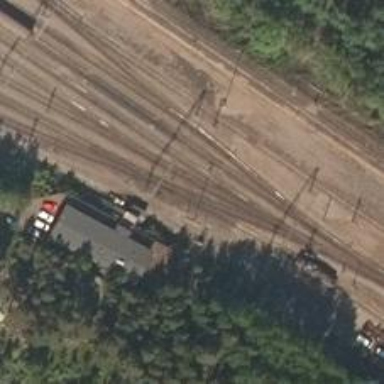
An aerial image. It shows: Rail yard with electrified contact lines for the railway.